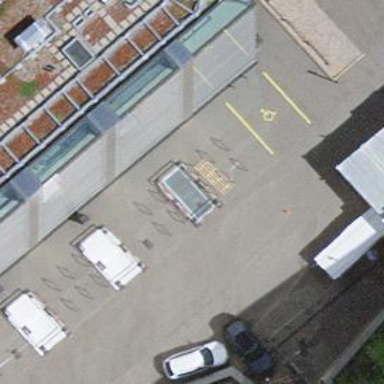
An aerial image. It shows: Bicycle parking area with stands available.